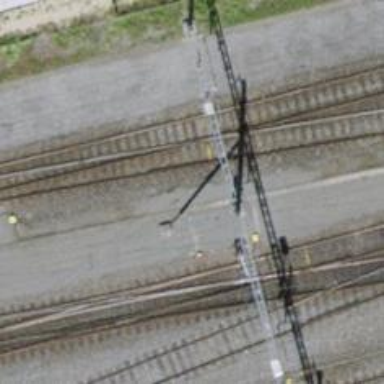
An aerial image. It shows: Single railway track with electrified contact line.